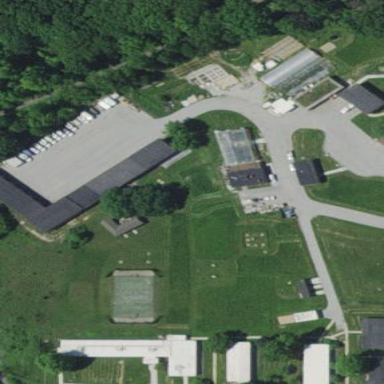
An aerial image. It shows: Ranger station.